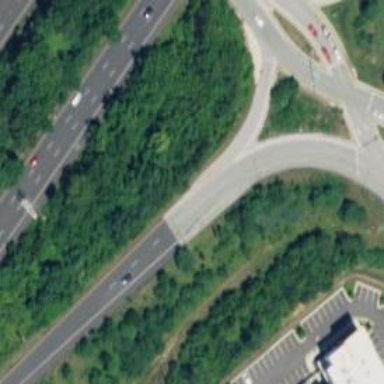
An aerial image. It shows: Motorway link with Diverging Diamond Interchange (DDI) junction.